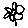
Label: flower